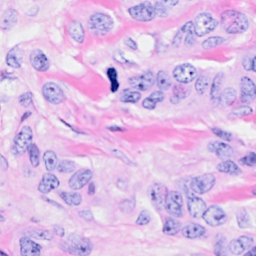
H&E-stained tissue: Breast